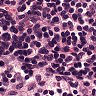
Metastatic tissue present: no